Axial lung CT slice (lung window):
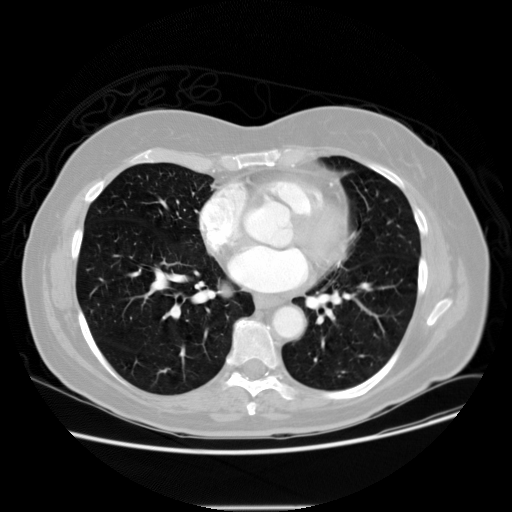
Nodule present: no